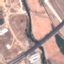
Land use / land cover: Highway